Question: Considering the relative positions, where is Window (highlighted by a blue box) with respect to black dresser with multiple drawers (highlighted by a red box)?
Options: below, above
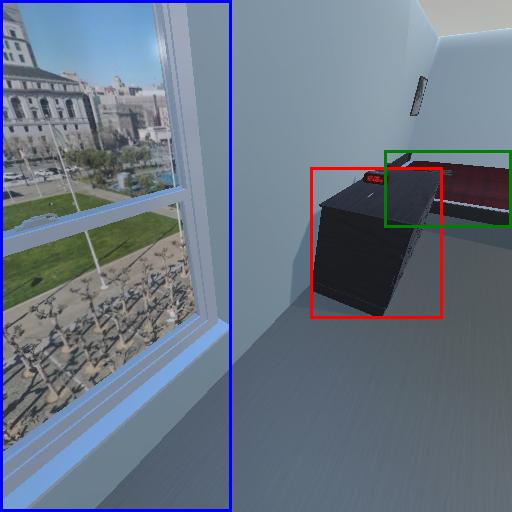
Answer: below